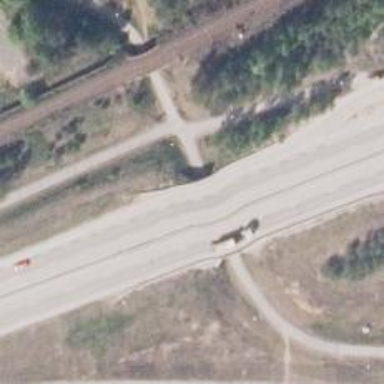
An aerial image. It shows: Cycleway.